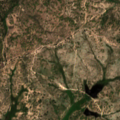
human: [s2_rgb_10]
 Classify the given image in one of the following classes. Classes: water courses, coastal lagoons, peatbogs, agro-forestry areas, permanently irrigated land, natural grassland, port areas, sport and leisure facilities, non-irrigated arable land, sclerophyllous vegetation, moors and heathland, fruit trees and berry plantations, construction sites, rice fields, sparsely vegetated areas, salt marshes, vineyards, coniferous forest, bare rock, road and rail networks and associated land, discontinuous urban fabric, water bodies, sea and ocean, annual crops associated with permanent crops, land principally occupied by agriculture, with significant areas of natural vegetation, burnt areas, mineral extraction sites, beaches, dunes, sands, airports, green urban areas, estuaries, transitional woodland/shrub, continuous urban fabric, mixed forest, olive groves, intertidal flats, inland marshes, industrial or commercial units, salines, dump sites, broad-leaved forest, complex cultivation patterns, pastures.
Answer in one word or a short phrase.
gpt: pastures, agro-forestry areas, broad-leaved forest, mixed forest